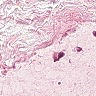
Metastatic tissue present: no